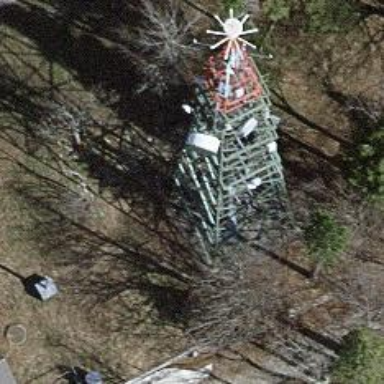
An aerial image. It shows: Communication tower.